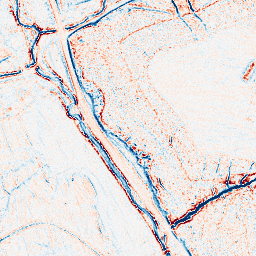
Category: edge_preserving
Decomposition family: anisotropic_diffusion
Decomposition parameters: iterations: 5
kappa: 30
gamma: 0.2
Upsampling method: cubic_catmull_rom
Upsampling parameters: scale: 4
Upsampling scale: 4